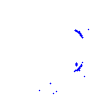
Particle: proton